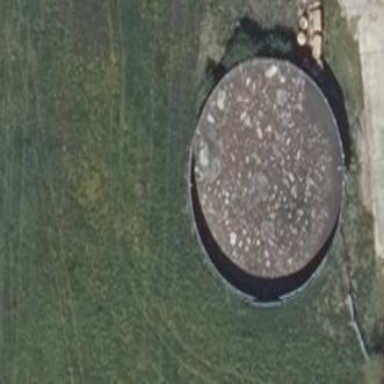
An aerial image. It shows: Storage tank that is man-made.